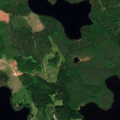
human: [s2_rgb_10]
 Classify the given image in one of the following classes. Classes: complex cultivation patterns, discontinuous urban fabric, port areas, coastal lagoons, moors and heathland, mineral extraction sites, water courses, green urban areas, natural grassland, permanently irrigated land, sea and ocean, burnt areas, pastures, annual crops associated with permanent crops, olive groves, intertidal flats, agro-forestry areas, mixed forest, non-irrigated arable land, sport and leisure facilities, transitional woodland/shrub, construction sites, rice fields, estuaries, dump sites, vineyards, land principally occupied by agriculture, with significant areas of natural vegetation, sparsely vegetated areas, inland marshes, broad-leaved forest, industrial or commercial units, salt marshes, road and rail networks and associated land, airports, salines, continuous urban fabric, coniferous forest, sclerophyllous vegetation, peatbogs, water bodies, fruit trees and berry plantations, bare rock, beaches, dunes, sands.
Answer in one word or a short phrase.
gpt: coniferous forest, mixed forest, water bodies